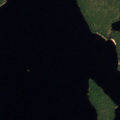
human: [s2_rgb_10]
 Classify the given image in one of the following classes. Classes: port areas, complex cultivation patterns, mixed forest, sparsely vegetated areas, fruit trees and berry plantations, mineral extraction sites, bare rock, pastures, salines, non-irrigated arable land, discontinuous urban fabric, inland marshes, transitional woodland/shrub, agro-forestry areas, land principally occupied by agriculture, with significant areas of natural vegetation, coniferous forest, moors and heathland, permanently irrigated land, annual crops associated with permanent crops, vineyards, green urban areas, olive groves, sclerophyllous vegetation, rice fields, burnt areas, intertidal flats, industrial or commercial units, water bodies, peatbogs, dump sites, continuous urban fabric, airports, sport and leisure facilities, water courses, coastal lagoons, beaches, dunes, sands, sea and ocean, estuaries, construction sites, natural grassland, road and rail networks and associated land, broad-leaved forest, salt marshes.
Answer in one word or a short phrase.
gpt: coniferous forest, water bodies